Question: I am trying to figure out how access a function in an external program. I currently have this:
'''
ComponentName cn1 = new ComponentName("com.htc.android.worldclock", "com.htc.android.worldclock.WorldClockTabControl");
'''
Which will launch the HTC world clock. I would like it, instead of launching the main program, launch the night mode function of the app or full screen clock function of the app. Is it possible?
The picture below shows the ui button that launches the function I would like to launch programmatically y.
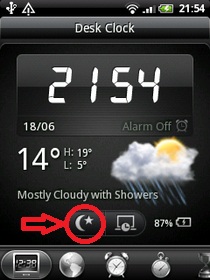
Answer: If HTC world clock program would launch night mode activity when receive other intent or this intent with extra parameter, it is possible.
But as you don't know the implement of HTC world clock, so I think it is hard and impossible.